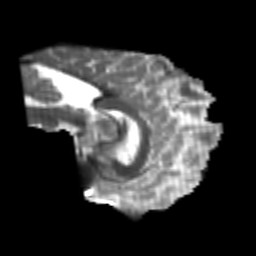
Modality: T2w
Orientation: sagittal
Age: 22
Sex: male
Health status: healthy
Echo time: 0.074 s